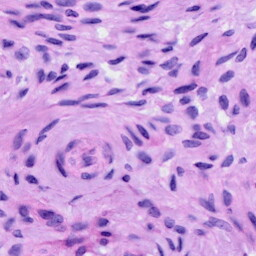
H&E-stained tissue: Cervix